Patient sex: M
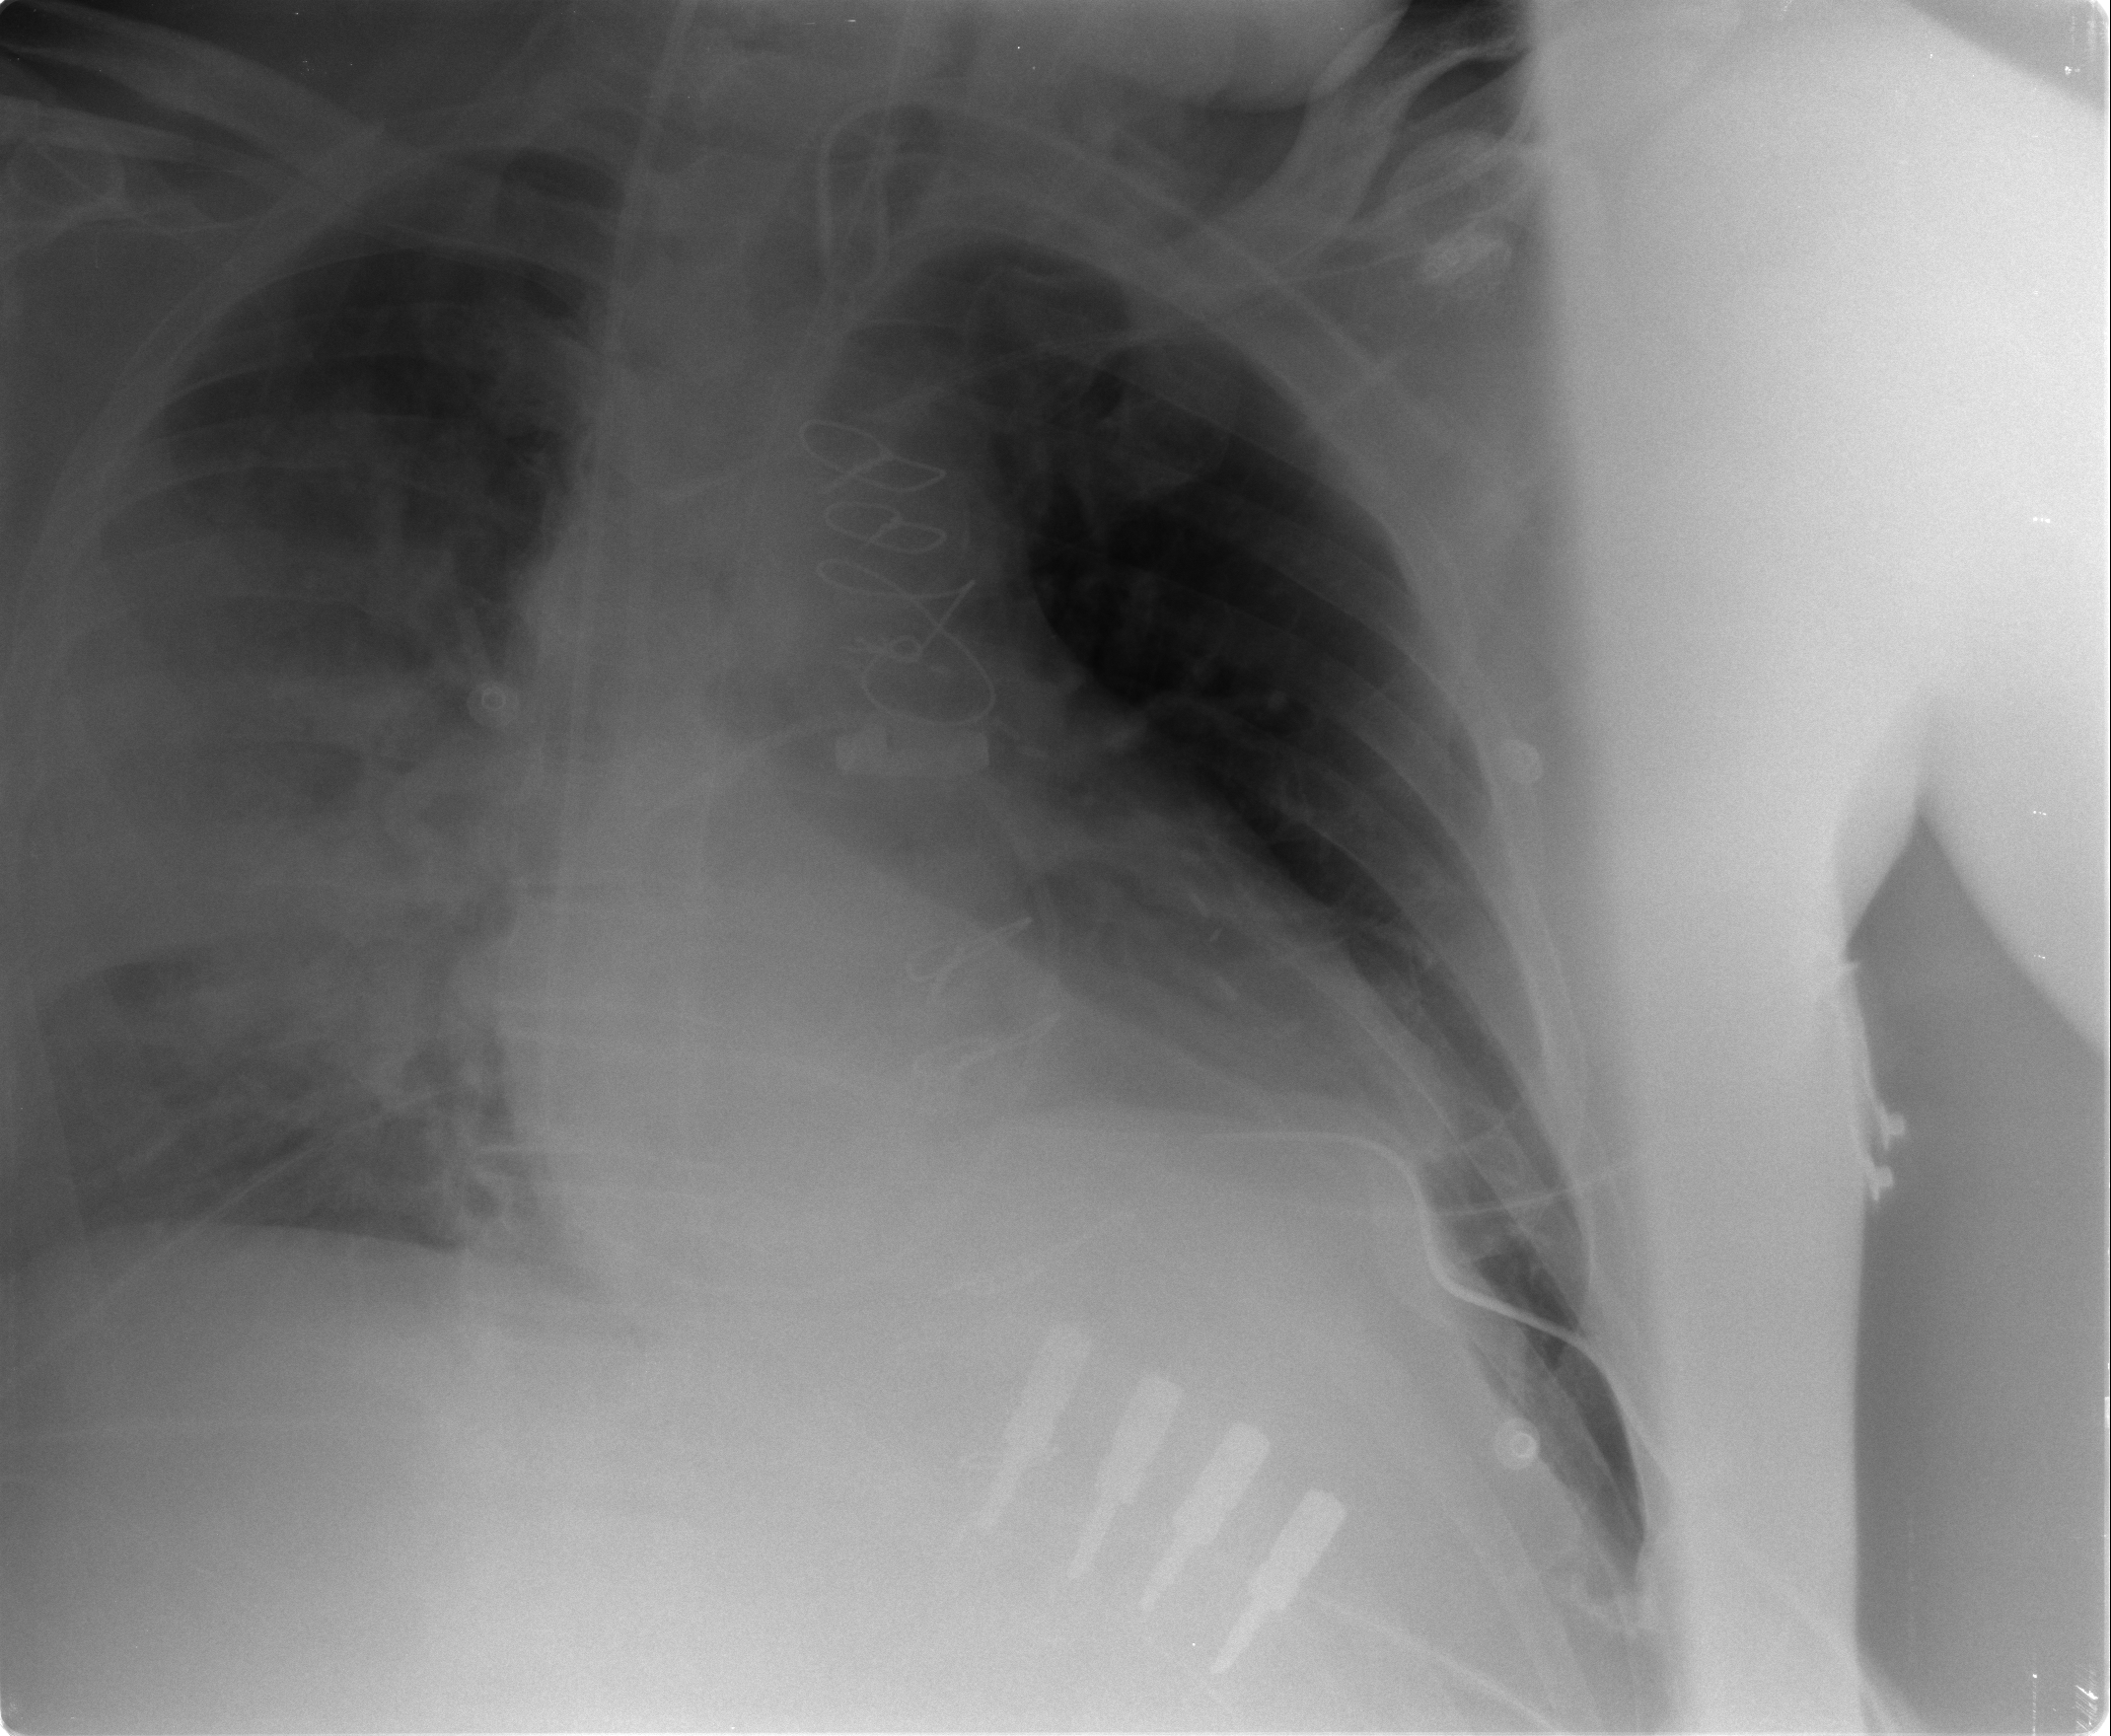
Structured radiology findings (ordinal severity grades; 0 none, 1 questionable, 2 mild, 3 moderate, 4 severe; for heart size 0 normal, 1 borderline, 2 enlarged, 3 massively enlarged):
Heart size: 2
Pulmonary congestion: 2
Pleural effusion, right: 2
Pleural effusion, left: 0
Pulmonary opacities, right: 3
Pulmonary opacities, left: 0
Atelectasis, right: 2
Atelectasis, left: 0